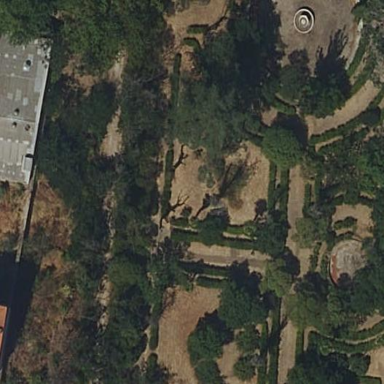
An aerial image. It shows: Garden enclosed by hedge.